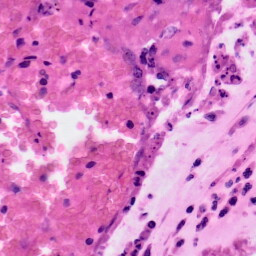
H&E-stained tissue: Colon